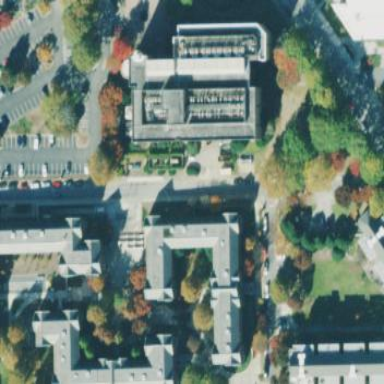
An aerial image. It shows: Dormitory designated as Residence Halls.